Question: I am trying to find period in my unevenly spaced timing points.
Fortunately the method is very appropriate to do this.
However the output confuses me much. Suppose a 'sin(2*pi*t)' curve as below, we should expect a sharp peak at , BUT the output deviates much.
'''
import numpy as np
from scipy.signal import spectral
import pylab as pl
time = np.linspace(1, 1000, 100)
intensity = np.sin(2*np.pi*time)
freqs1 = np.linspace(0.01, 10, 1000)
freqs2 = np.linspace(0.01, 10, 100)
pm1 = spectral.lombscargle(time, intensity, freqs1)
pm2 = spectral.lombscargle(time, intensity, freqs2)
pl.subplot(211)
pl.plot(freqs1, pm1)
pl.subplot(212)
pl.plot(freqs2, pm2)
pl.show()
'''

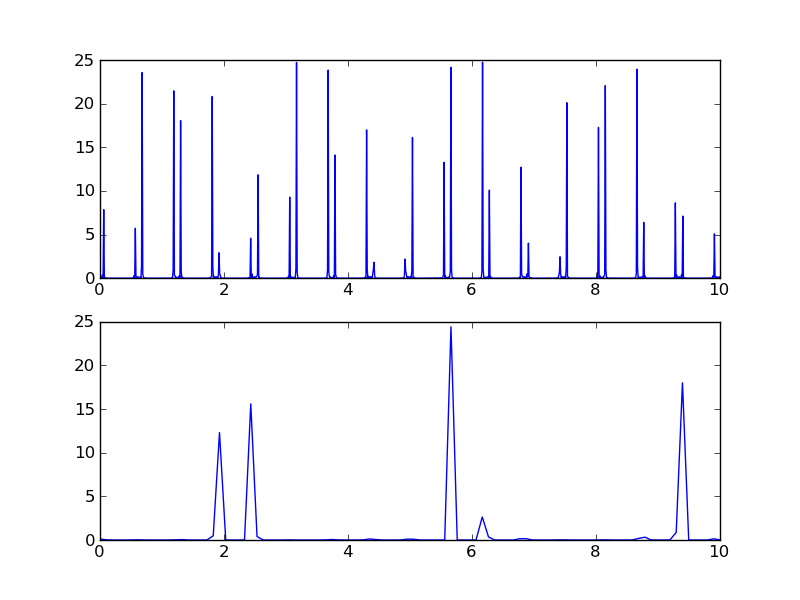
Answer: Your sampling rate is way too low to distinguish the 2 pi component in range t=1...1000, so you end up with lots of <URL> in range t=1...1000 to reasonable accuracy.
To understand, do 'plot(time, intensity)'. After that, do it again with 'time = np.linspace(1, 1000, 10000)'.
Finally, keep in mind that Lomb-Scargle gives the result in terms of angular frequency.